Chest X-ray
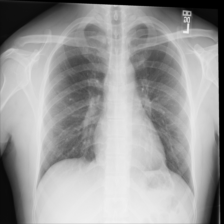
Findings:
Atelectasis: negative
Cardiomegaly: negative
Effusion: negative
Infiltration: negative
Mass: negative
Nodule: negative
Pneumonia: negative
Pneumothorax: negative
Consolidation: negative
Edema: negative
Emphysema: negative
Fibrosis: negative
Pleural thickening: negative
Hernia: negative